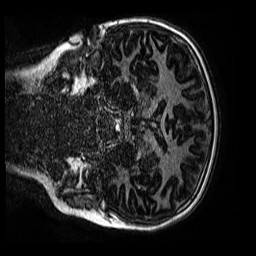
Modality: MP2RAGE
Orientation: coronal
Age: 9
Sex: female
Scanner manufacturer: siemens
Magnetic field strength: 3 T
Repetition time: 4 s
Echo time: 0.00299 s